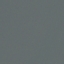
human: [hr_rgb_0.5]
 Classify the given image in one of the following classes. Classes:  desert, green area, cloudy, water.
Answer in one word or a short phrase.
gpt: water